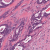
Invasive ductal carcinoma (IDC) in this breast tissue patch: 0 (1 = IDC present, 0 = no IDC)